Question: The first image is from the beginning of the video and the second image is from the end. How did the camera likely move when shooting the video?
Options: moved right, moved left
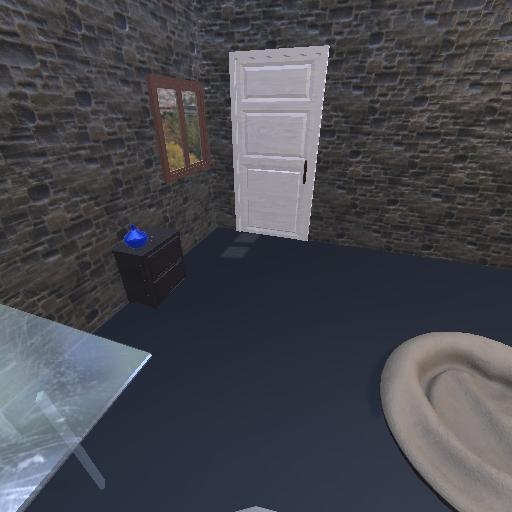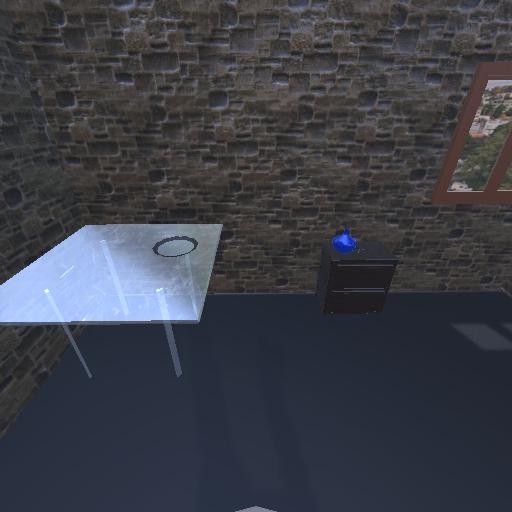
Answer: moved right